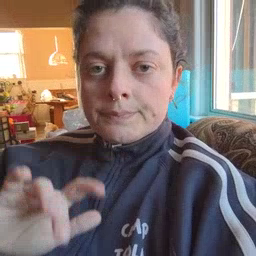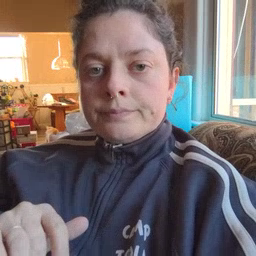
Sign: yucky